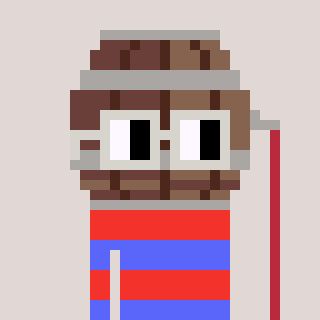
a pixel art character with square light gray glasses, a wine barrel-shaped head and a purple-colored body on a warm background